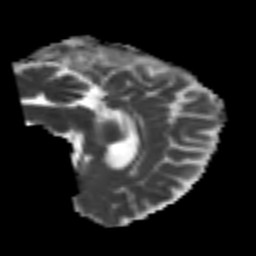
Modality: MD
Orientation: sagittal
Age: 39
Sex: female
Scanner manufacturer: siemens
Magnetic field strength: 3 T
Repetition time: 4.999 s
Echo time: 0.07946 s